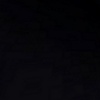
Label: space